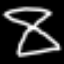
Label: hourglass